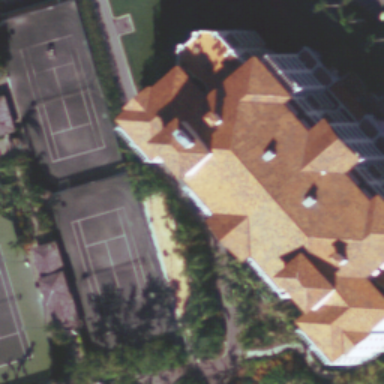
Two tennis courts arranged neatly with some buildings beside .